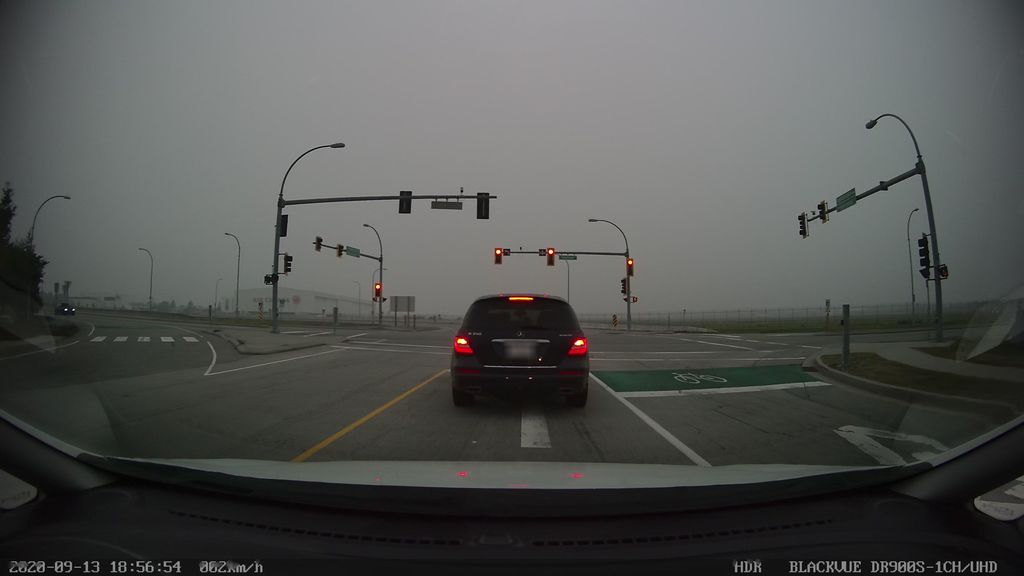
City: vancouver